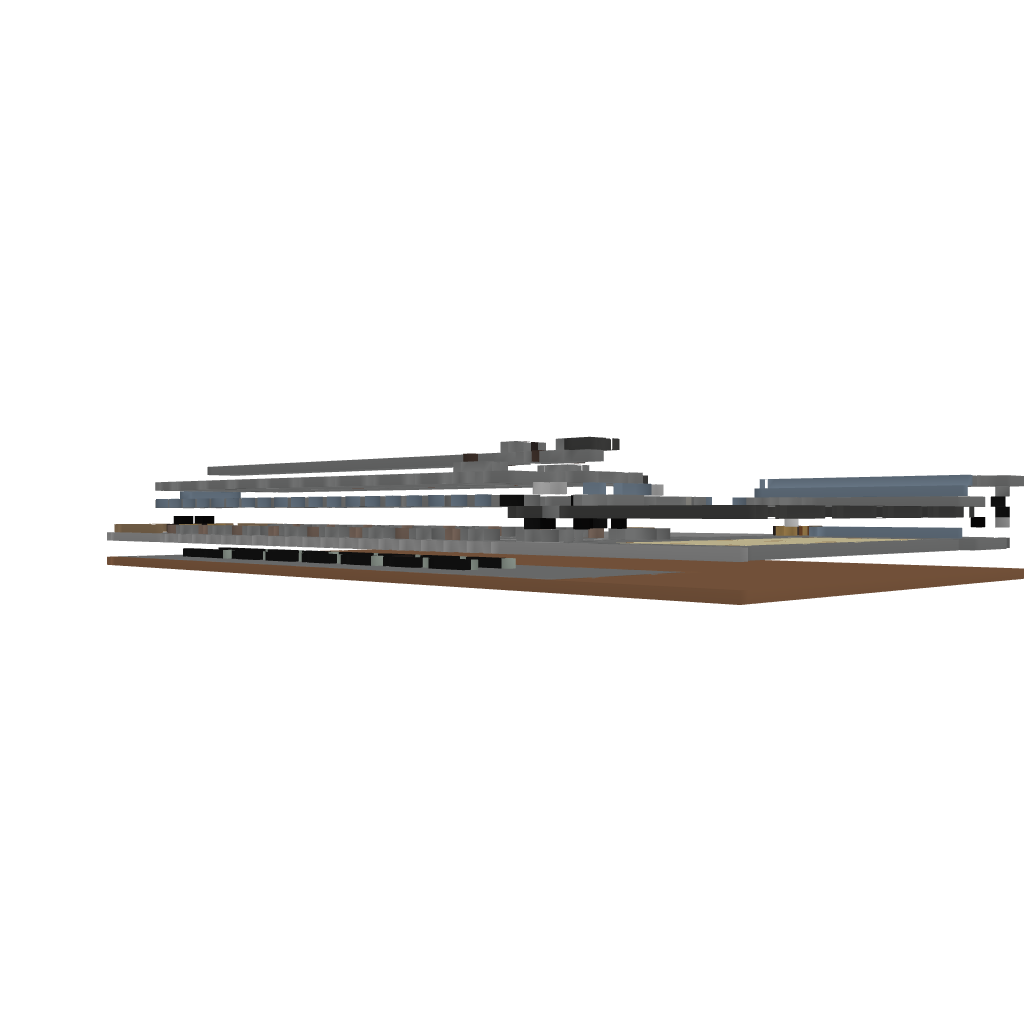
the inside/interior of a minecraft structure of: Prison